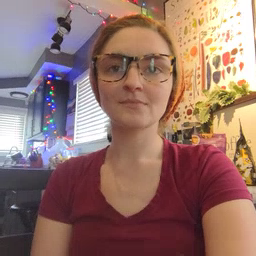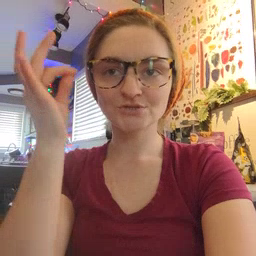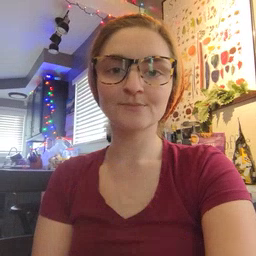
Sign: hair